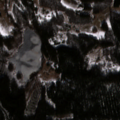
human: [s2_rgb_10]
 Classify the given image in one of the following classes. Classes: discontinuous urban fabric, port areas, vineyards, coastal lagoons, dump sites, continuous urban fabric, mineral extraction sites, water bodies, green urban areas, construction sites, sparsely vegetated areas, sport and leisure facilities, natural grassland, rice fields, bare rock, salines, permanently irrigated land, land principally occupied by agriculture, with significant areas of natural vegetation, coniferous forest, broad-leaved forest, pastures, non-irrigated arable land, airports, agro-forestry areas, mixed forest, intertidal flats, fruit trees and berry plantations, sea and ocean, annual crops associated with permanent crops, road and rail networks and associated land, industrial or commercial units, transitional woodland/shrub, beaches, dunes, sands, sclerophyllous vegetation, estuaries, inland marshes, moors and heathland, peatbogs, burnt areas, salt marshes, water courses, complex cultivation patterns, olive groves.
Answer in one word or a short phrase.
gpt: complex cultivation patterns, broad-leaved forest, coniferous forest, mixed forest